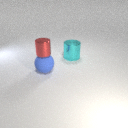
large cyan metal cylinder behind large blue rubber sphere